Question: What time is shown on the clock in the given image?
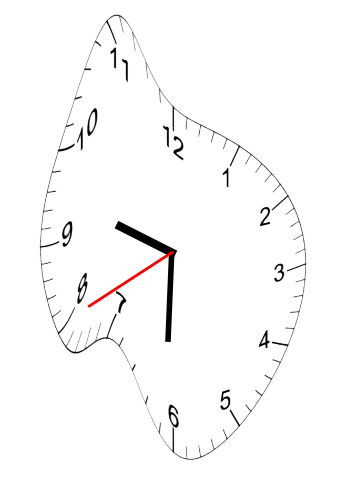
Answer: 09:30:40